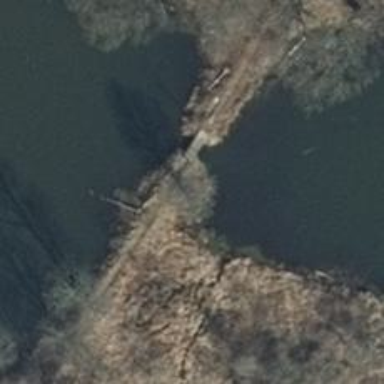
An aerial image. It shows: Path on boardwalk bridge.